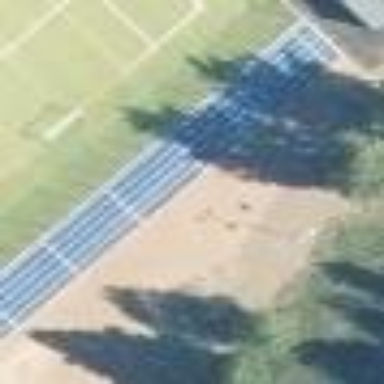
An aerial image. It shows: Artificial turf track in the leisure land.